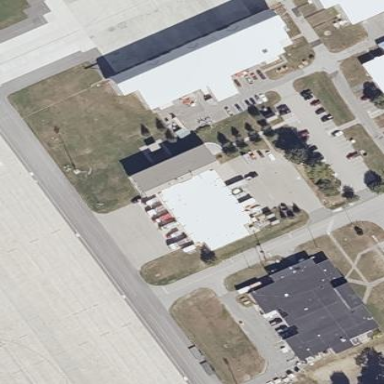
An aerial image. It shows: Hangar building.